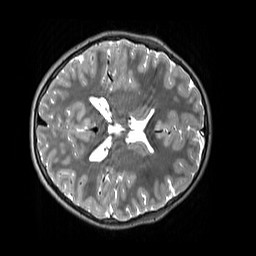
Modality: T2w
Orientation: axial
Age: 10
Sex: female
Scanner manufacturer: siemens
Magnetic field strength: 3 T
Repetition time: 3.2 s
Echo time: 0.408 s